Field crop: maize
Growth stage: 2
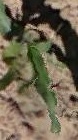
Species: maize